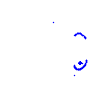
Particle: proton